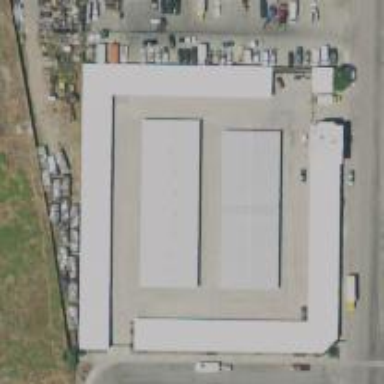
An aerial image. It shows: Warehouse building used for warehousing.